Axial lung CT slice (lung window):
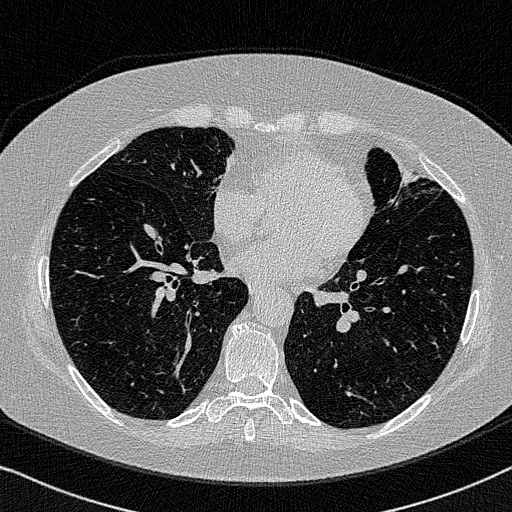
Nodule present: no